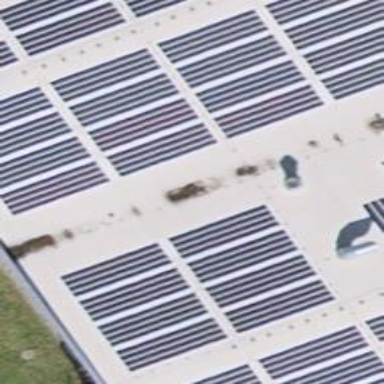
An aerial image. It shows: Solar photovoltaic panel generator.